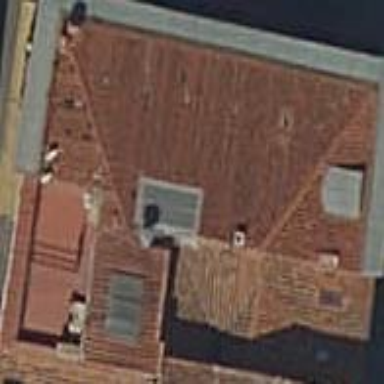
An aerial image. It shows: Building with red-brown roof.